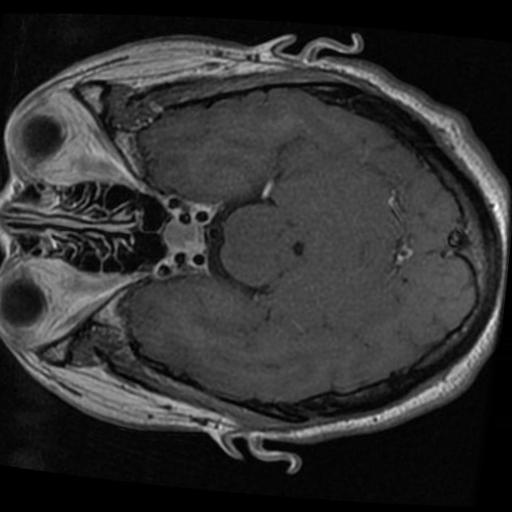
Label: brain_tumor